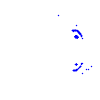
Particle: kaon